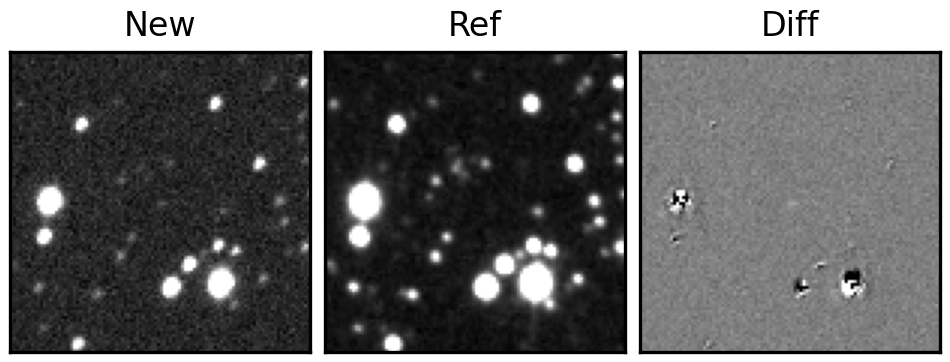
Label: real